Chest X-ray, AP view. Patient: 65 years old, sex F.
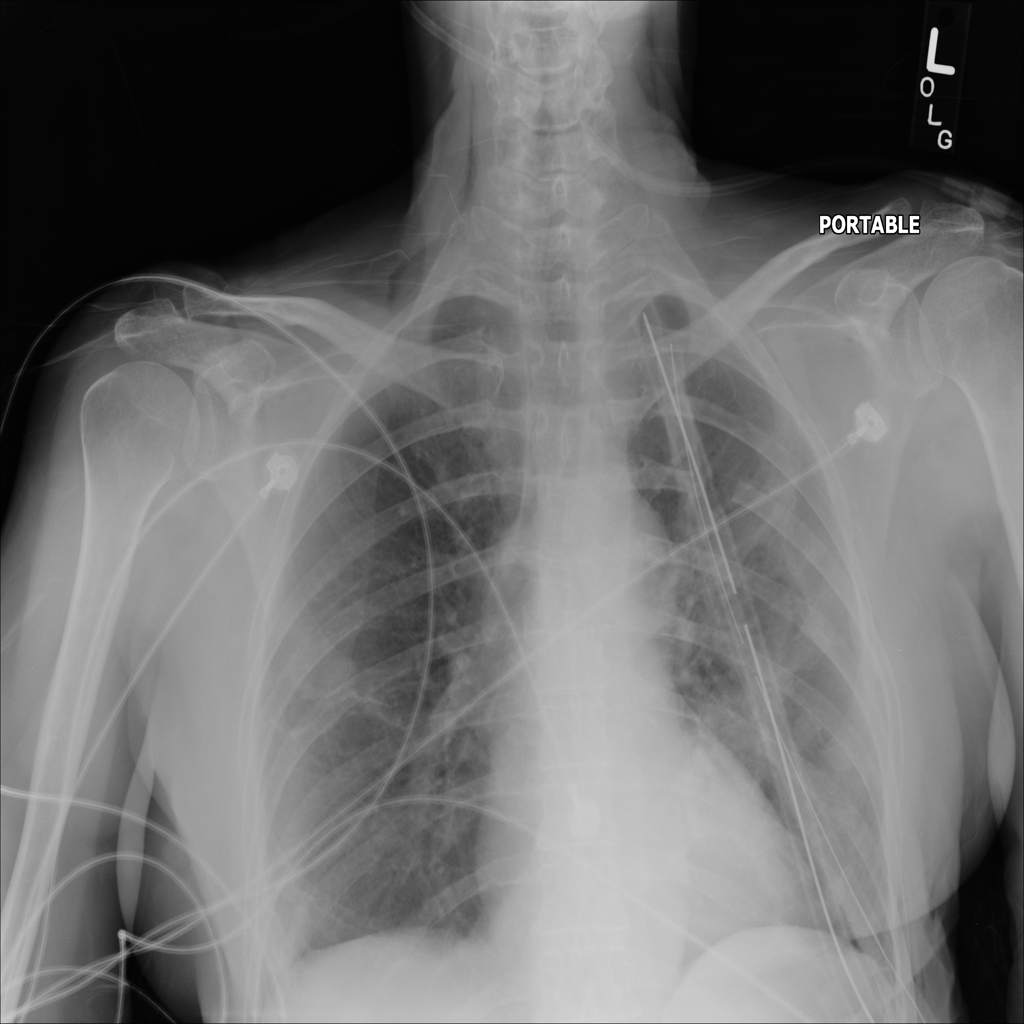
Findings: Emphysema